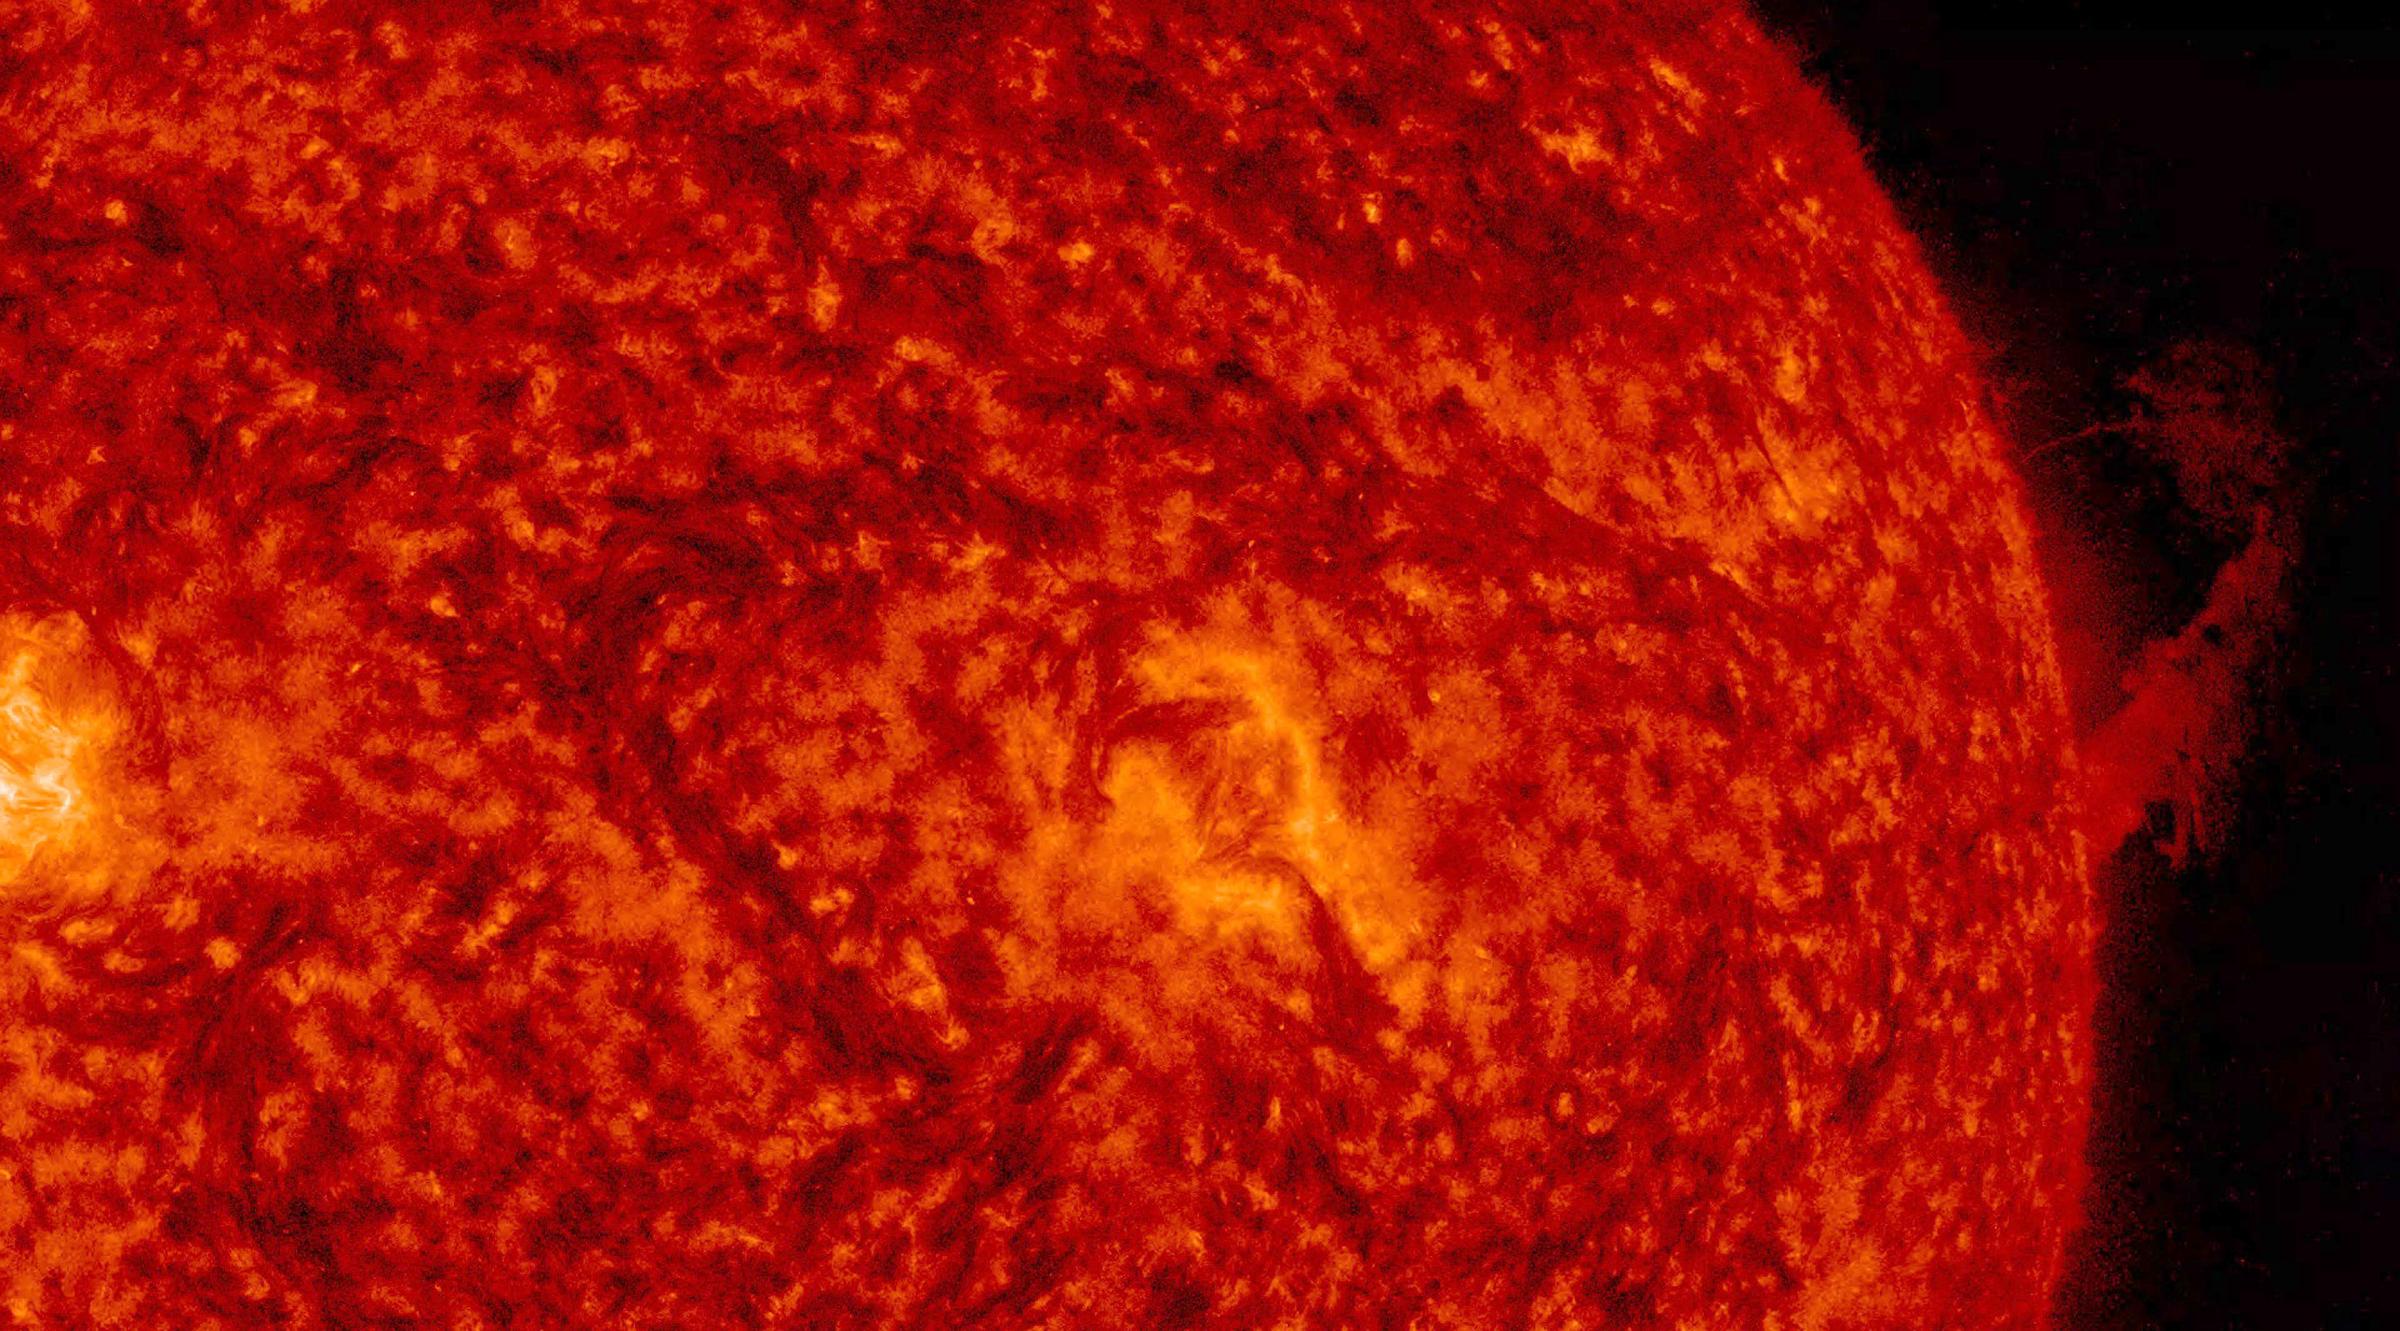
Bendable Prominence Sun, Solar Dynamics Observatory SDO